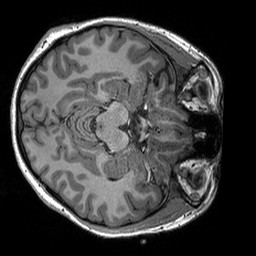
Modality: T1w
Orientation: axial
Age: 20
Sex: female
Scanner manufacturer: siemens
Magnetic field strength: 3 T
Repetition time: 2.3 s
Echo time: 0.00298 s